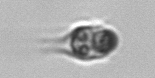
Label: Mesodinium